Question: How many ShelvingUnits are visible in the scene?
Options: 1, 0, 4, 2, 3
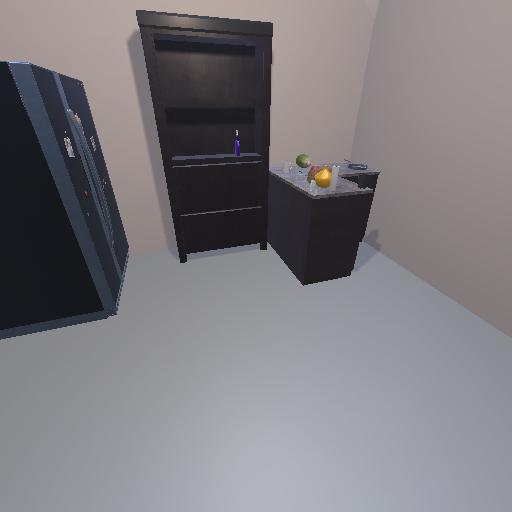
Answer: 1